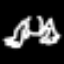
Label: frog